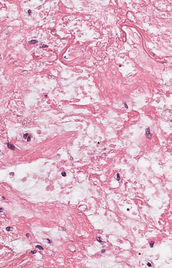
Tumor epithelial tissue: no
Tumor-associated stroma tissue: yes
Normal tissue: no